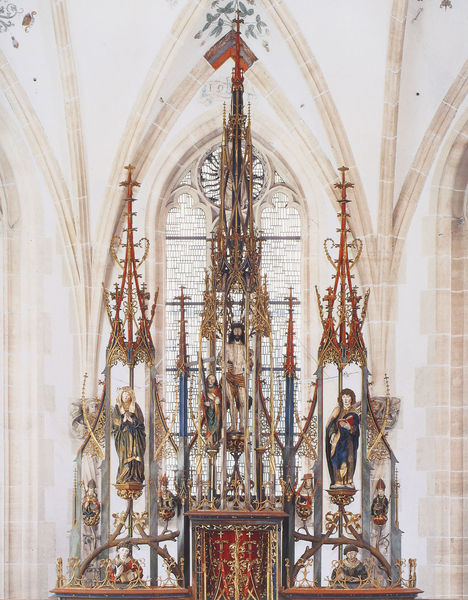
Titel: Blaubeuren, Hochaltar der ehemaligen Abteikirche St. Johannes der Täufer
Künstler: Gregor Erhart
Standort: Blaubeuren, Klosterkirche (EU - D - BW); Herstellungsort: Ulm (EU - D - BW)
Schlagwörter: blau, fenster, frau, zeichnung, rot, ornament, falten, halten, johannes, stehen, kirche, figur, gold, spitzen, gotik, engel, ranken, figuren, arch, bischof, blue, church, crown, hat, men, people, pope, red, religious, white, window, women, figures, golden, weib, ornamente, decorative, kerzen, screen, foto, gewölbe, vergoldet, kreuz, rippen, altar, hochaltar, skulpturen, kreuze, wood, plastiken, gotisch, rosette, spitzbogen, spitzbögen, christus, jesus, jesus christus, angel, angels, man, priester, heilige, drawing, maria, magdalena, maria magdalena, sketch, beard, saint, cross, photo, statue, erlöser, madonna, leaves, apse, cathedral, vertical, kirchenfenster, colors, colours, statues, stifter, gothic, religion, cloth, book, christ, space, steeple, christian, messias, mary, gottessohn, christianity, saints, sohn gottes, christkind, turret, towers, catholic, thorns, virgin mary, indoor, rose window, steeples, stained glass window, katholic, christkönig, popes, bishop, peopel, jesus von nazaret, openwork, strong vertical lines